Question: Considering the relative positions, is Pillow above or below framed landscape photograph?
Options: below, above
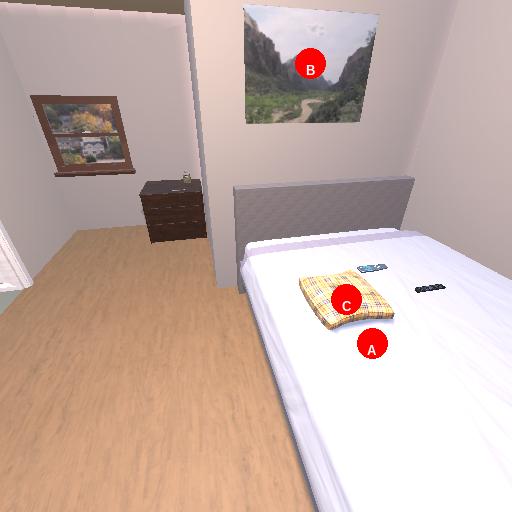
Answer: below